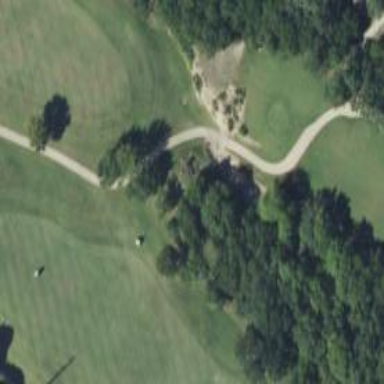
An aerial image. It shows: Pathway for golfing.